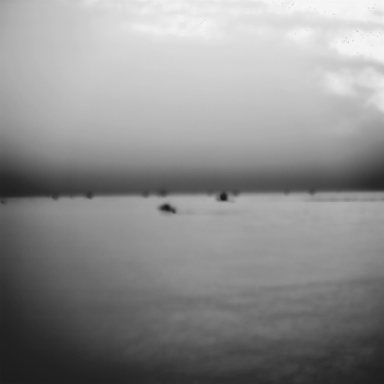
There are six objects shown in the infrared image, including five bulk_carriers, and a canoe.